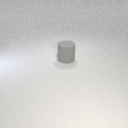
large gray rubber cylinder